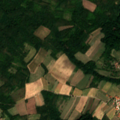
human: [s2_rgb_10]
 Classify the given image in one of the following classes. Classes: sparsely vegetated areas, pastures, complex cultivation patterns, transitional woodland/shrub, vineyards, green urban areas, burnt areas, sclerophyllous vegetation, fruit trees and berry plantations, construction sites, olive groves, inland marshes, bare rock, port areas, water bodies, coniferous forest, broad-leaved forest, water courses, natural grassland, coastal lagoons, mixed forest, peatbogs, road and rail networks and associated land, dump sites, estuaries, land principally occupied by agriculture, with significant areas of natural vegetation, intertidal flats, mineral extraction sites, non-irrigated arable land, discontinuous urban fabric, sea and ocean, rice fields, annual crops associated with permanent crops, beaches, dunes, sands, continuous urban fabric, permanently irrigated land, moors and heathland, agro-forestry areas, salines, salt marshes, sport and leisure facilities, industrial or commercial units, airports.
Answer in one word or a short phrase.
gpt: complex cultivation patterns, land principally occupied by agriculture, with significant areas of natural vegetation, broad-leaved forest, transitional woodland/shrub